Field crop: maize
Growth stage: 1
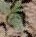
Species: datura